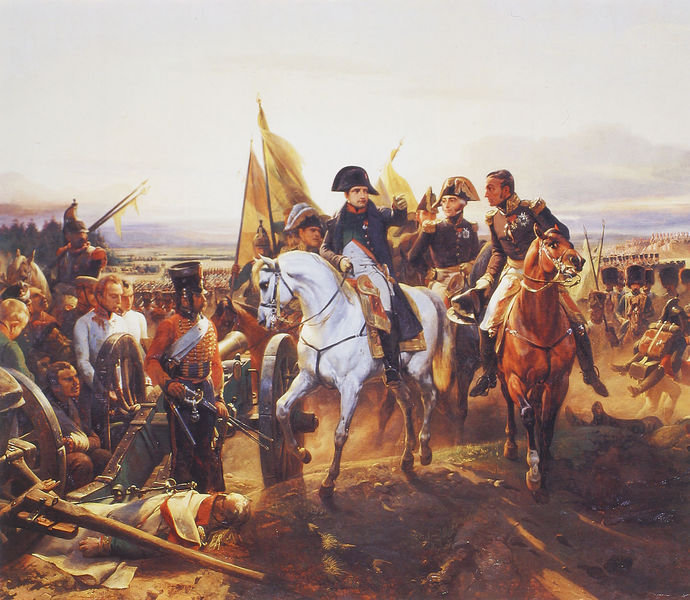
Titel: Die Schlacht von Friedland
Künstler: Horace Vernet
Institution: Versailles, Galerie des Batailles
Schlagwörter: himmel, kampf, braun, frankreich, hut, ölbild, kappen, mützen, leiche, tod, tot, erde, pferd, pferde, reiter, fahnen, fahne, wagen, franzosen, krieg, schlacht, soldaten, zeigen, kanone, schwert, säbel, uniform, soldat, waffe, napoleon, armee, sieg, gewehr, ross, krieger, artillerie, speer, speere, gefallene, heere, cheval, offiziere, schlachtfeld, waterloo, champ, bonaparte, bastille, bataille, armeen, morts, lafette, bicorne, revulution, napolean, bärenmützen